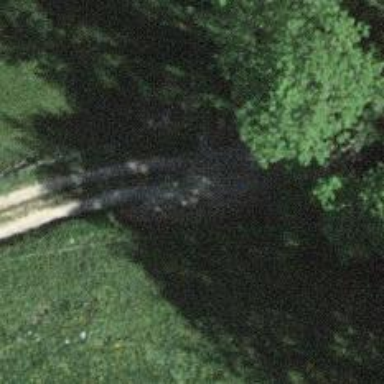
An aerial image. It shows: Compacted track road with grade3 tracktype.